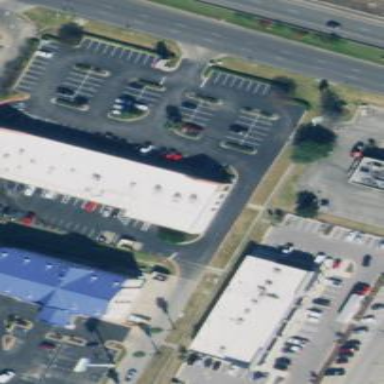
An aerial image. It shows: Retail building.